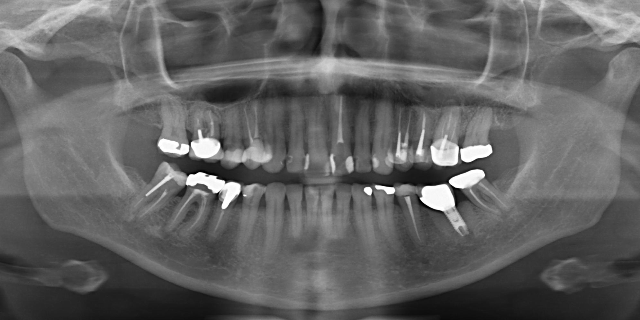
adult